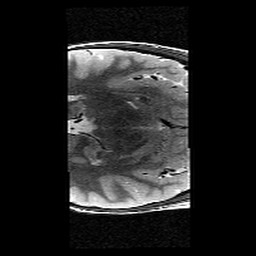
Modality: T2w
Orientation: axial
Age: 11
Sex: female
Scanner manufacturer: siemens
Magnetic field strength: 3 T
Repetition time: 9.23 s
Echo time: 0.067 s